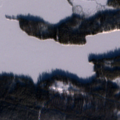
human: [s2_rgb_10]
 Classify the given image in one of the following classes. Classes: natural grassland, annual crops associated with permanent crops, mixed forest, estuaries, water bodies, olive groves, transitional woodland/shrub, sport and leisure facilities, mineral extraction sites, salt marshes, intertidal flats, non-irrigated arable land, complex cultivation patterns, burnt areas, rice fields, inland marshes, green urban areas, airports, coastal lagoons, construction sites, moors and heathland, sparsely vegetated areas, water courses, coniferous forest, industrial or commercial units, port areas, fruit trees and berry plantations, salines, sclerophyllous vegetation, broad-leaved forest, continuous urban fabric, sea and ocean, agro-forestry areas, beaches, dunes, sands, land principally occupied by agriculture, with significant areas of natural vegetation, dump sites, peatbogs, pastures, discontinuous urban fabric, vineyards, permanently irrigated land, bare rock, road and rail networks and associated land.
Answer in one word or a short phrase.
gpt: coniferous forest, mixed forest, water bodies